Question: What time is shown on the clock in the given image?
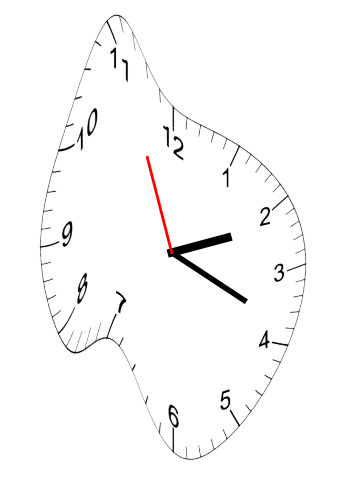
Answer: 02:18:56